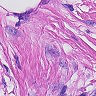
Metastatic tissue present: yes